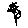
Label: flower